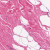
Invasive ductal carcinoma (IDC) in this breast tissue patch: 0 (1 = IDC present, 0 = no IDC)